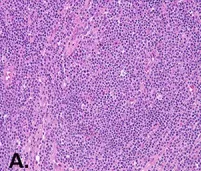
Pathological images of the resected specimen. (A) The histological section shows lymphoid hyperplasia in the lamina propria and submucosa (H&E stain, orig. Mag. X200).
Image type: pathology (h&e)